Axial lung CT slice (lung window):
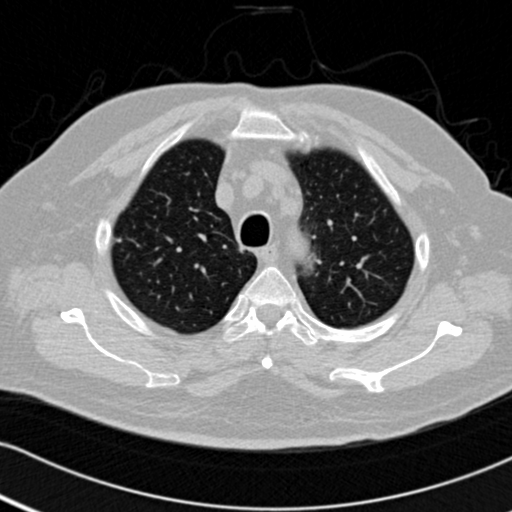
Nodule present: no